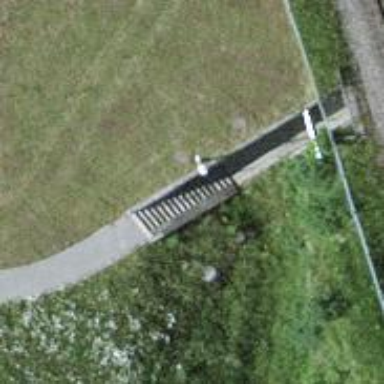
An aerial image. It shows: Set of steps on the road.